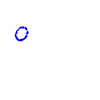
Particle: kaon